Question: I am taking a data structures and algorithms course (which has been tough). We learned about the master method to solve basic recurrence relations when they are in the form aT(n/b)+f(n). Now we have learned about the linear time selection algorithm which has a relation that is not in this form and I am being asked to find its worse case running time is asymptotic notation.
I have found the the recurrence relation as:

It seems to me that the Master Method does not account for this - I may very well be wrong. If it doesn't, then how do you find the worse case running time?
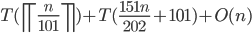
Answer: The master theorem doesn't apply, but it's not too hard to prove a tight bound for this recurrence directly.
You know you can't do better than , because that term is already in the recurrence. You have been told that it's a linear time algorithm and with some experience you would guess that from the fact that the total size of the subproblems is smaller than n by some factor, so it is a good bet that you can do .
What remains is to prove it.
You can prove this pretty easily by induction. Let C be a (large) constant such that:
, for all , (eq 1), and
, for all (eq 2)
For any , if (eq 2) holds for all smaller , then we have
(eq 1)
(subst eq 2)
(because n>=1000)
So, if we choose as above, then the fact that (eq 2) holds for implies that it holds for all , and